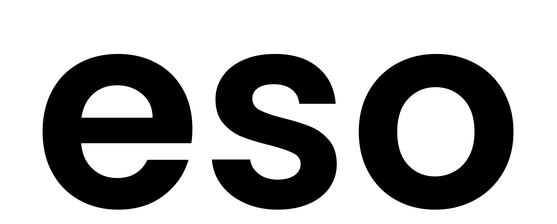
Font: Poppins-SemiBold